The picture encodes a bearing's raw vibration samples as pixel intensities in a 2-D grid. Classify the bearing condition as one of: normal, inner_race, outer_race, ball.
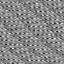
Answer: outer_race